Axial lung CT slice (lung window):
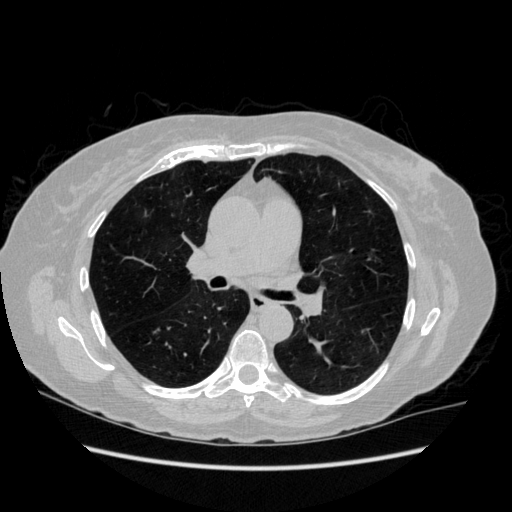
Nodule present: no